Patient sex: F
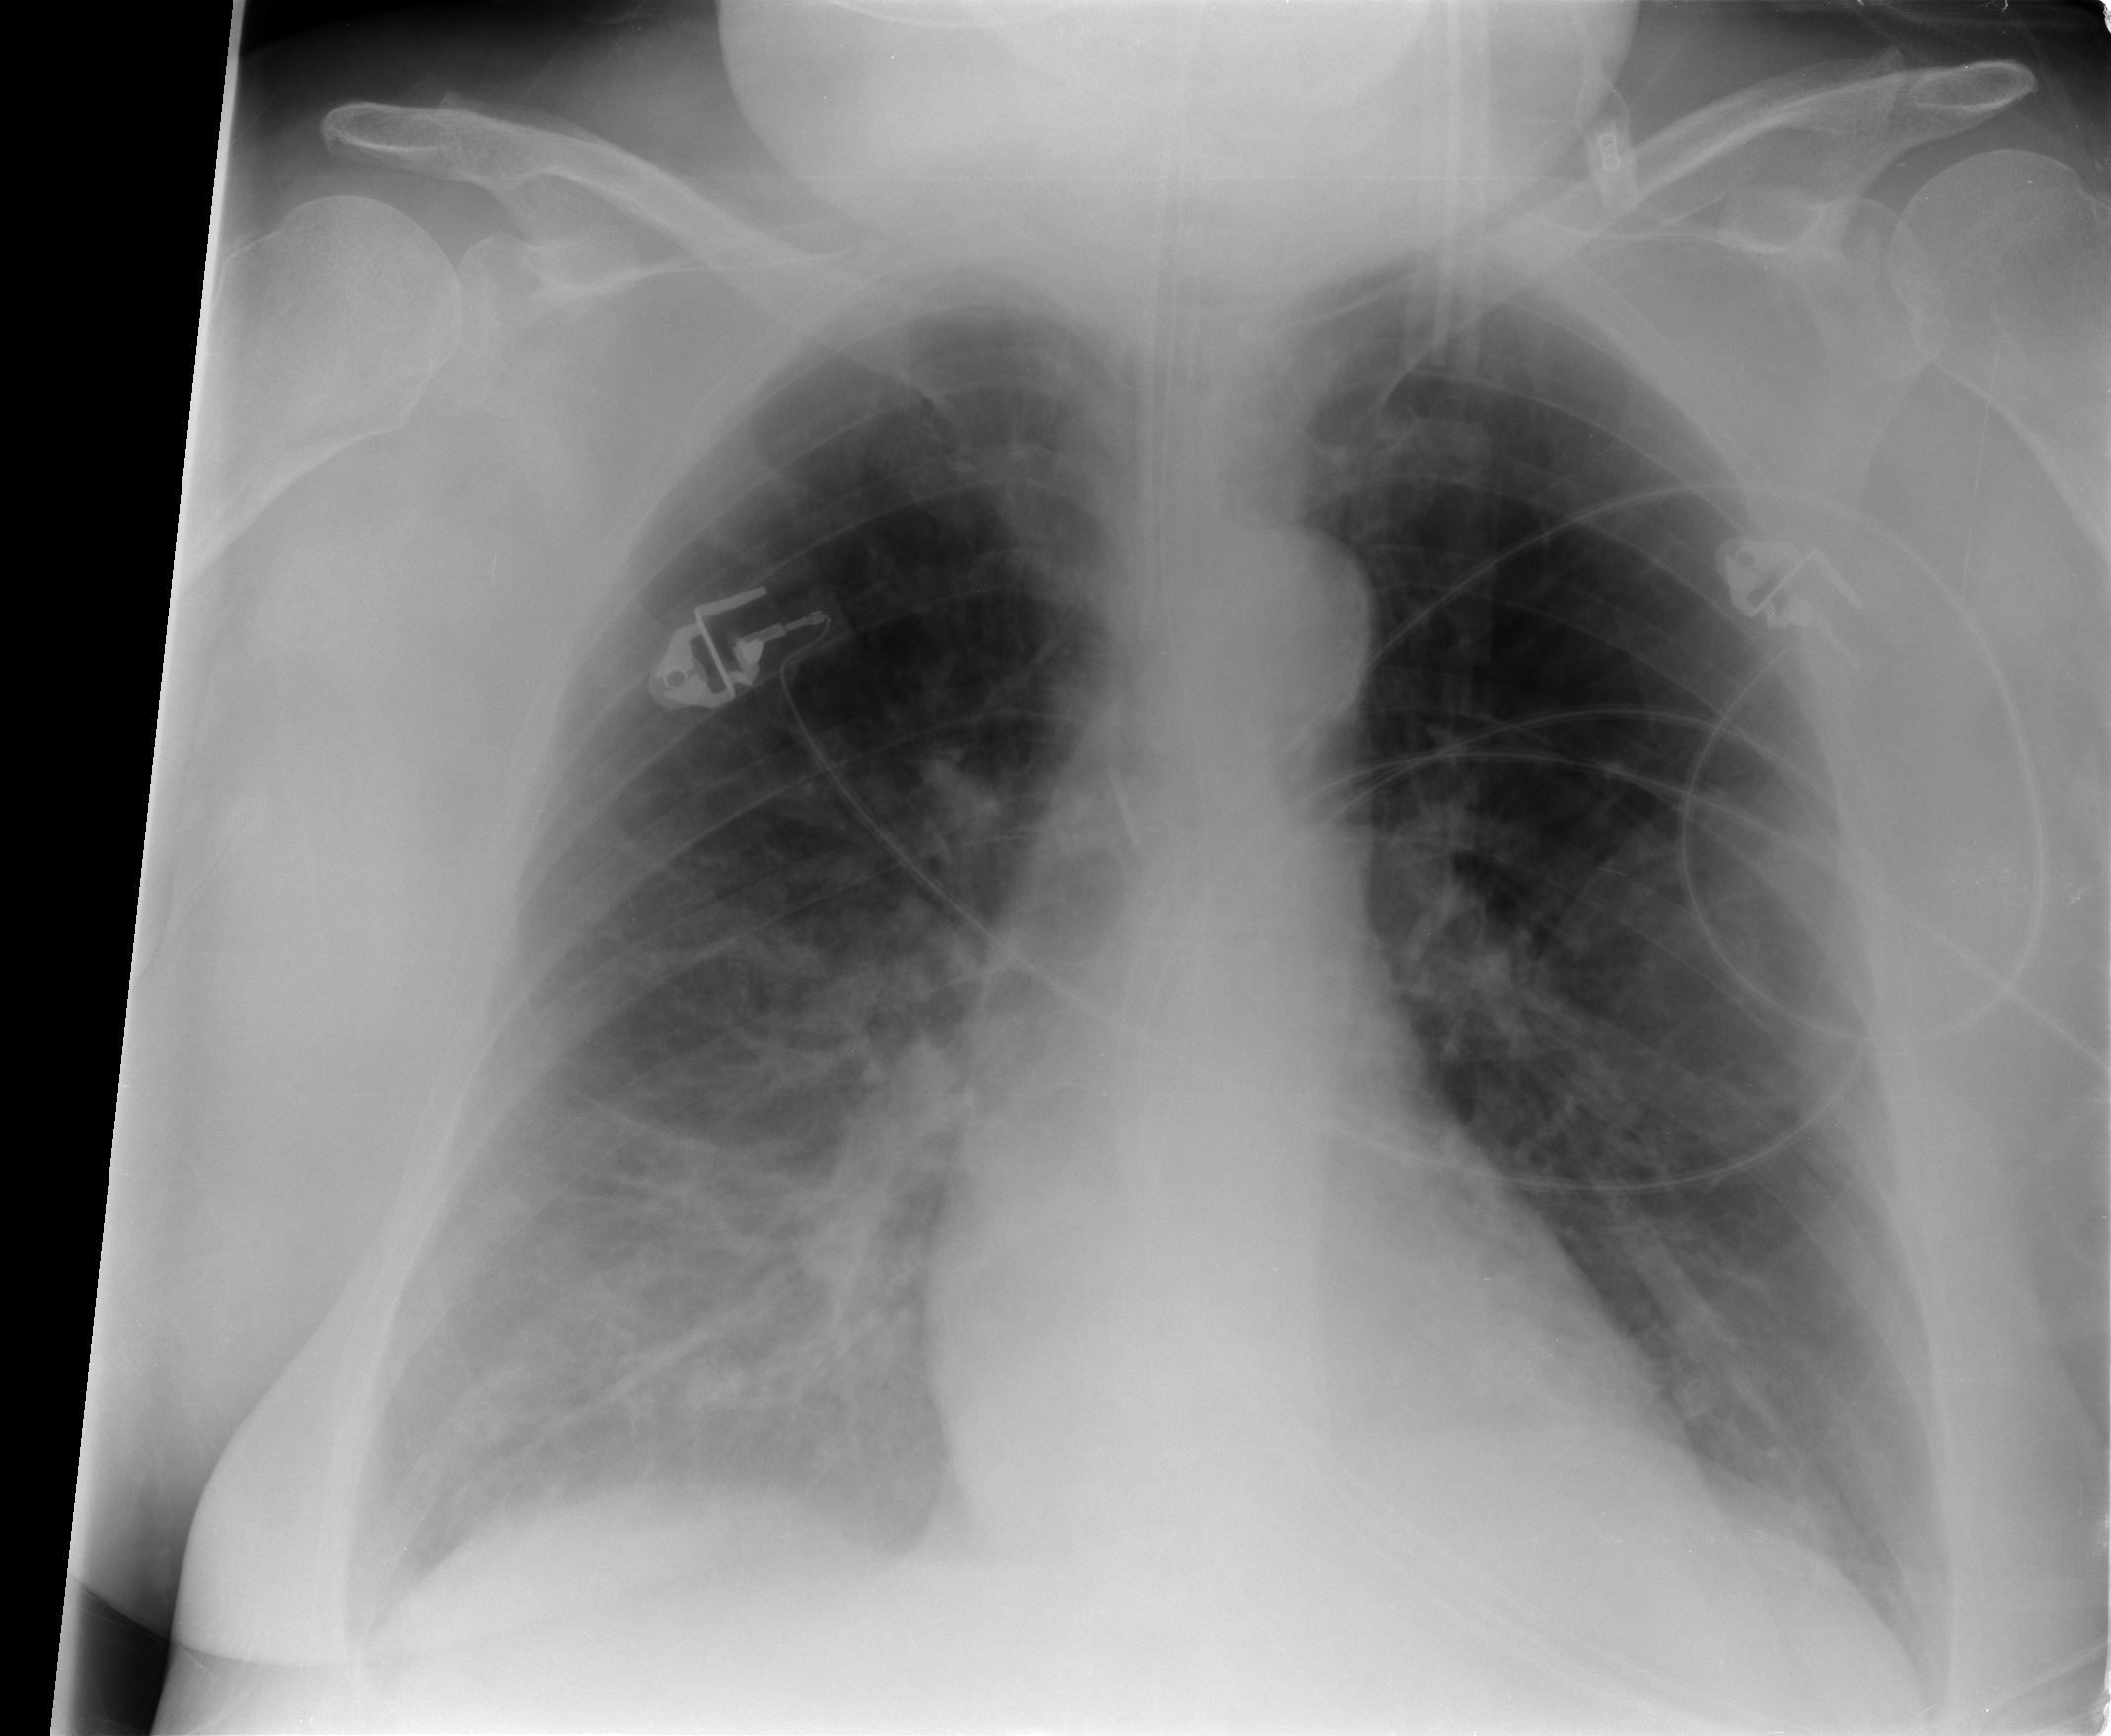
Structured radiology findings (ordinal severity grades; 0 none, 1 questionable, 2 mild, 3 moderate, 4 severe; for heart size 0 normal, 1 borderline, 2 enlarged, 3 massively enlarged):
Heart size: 0
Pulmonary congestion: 0
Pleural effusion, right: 0
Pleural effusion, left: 0
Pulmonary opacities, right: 2
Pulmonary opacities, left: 0
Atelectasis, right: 2
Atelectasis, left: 2